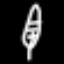
Label: leaf